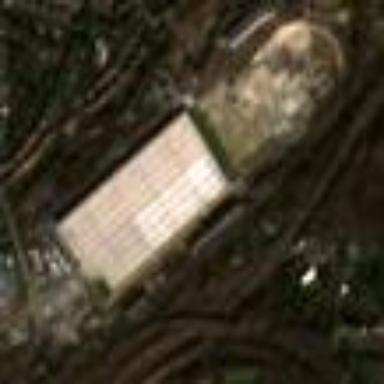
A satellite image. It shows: Industrial depot area.